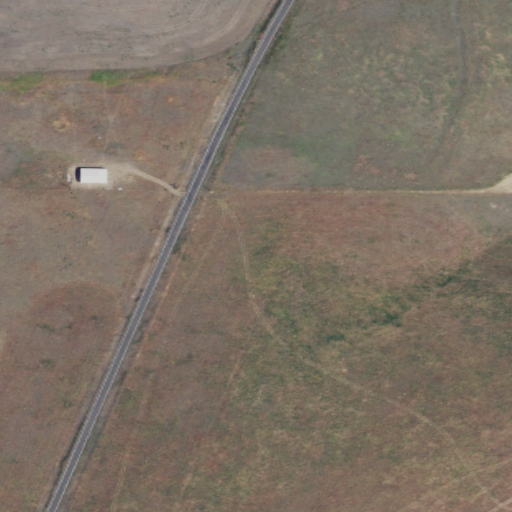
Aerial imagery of ridge(s) in Washington named Pleasant Ridge containing grassland, shrub, and medium intensity development